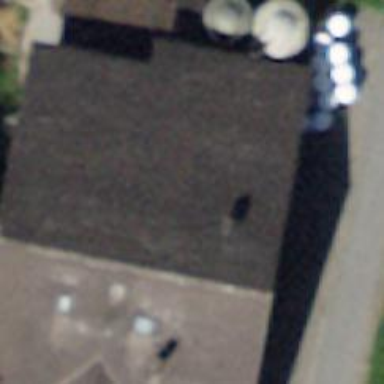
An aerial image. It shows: Farm building.